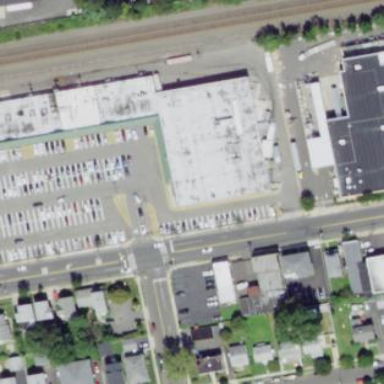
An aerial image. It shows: Building that houses supermarket.